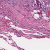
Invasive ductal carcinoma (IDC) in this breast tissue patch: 1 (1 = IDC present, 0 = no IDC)